Aerial crown-view tile of a tropical tree (Barro Colorado Island, Panama), acquired 20250818:
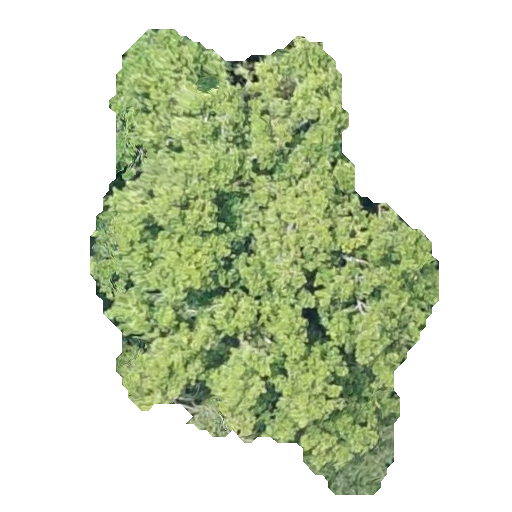
Species: Guapira myrtiflora
GBIF accepted scientific name: Guapira myrtiflora
Crown area: 155.854 m²